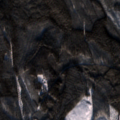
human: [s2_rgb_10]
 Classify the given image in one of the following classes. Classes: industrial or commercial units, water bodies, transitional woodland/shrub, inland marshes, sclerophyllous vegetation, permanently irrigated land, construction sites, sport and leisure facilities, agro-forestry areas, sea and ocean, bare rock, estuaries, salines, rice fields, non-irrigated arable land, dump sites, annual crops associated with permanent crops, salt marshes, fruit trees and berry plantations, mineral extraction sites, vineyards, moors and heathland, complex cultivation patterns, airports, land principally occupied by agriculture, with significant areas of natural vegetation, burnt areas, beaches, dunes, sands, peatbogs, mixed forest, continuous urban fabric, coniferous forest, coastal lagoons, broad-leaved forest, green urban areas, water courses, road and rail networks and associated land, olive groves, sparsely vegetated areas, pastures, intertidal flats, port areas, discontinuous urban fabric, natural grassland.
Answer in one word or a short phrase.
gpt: coniferous forest, mixed forest